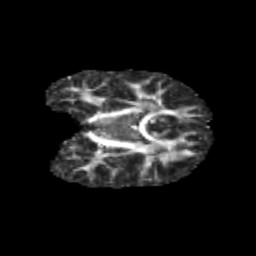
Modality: FA
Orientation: coronal
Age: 9
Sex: female
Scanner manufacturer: siemens
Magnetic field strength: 3 T
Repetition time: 3.8 s
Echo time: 0.07 s